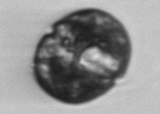
Label: Alexandrium_catenella